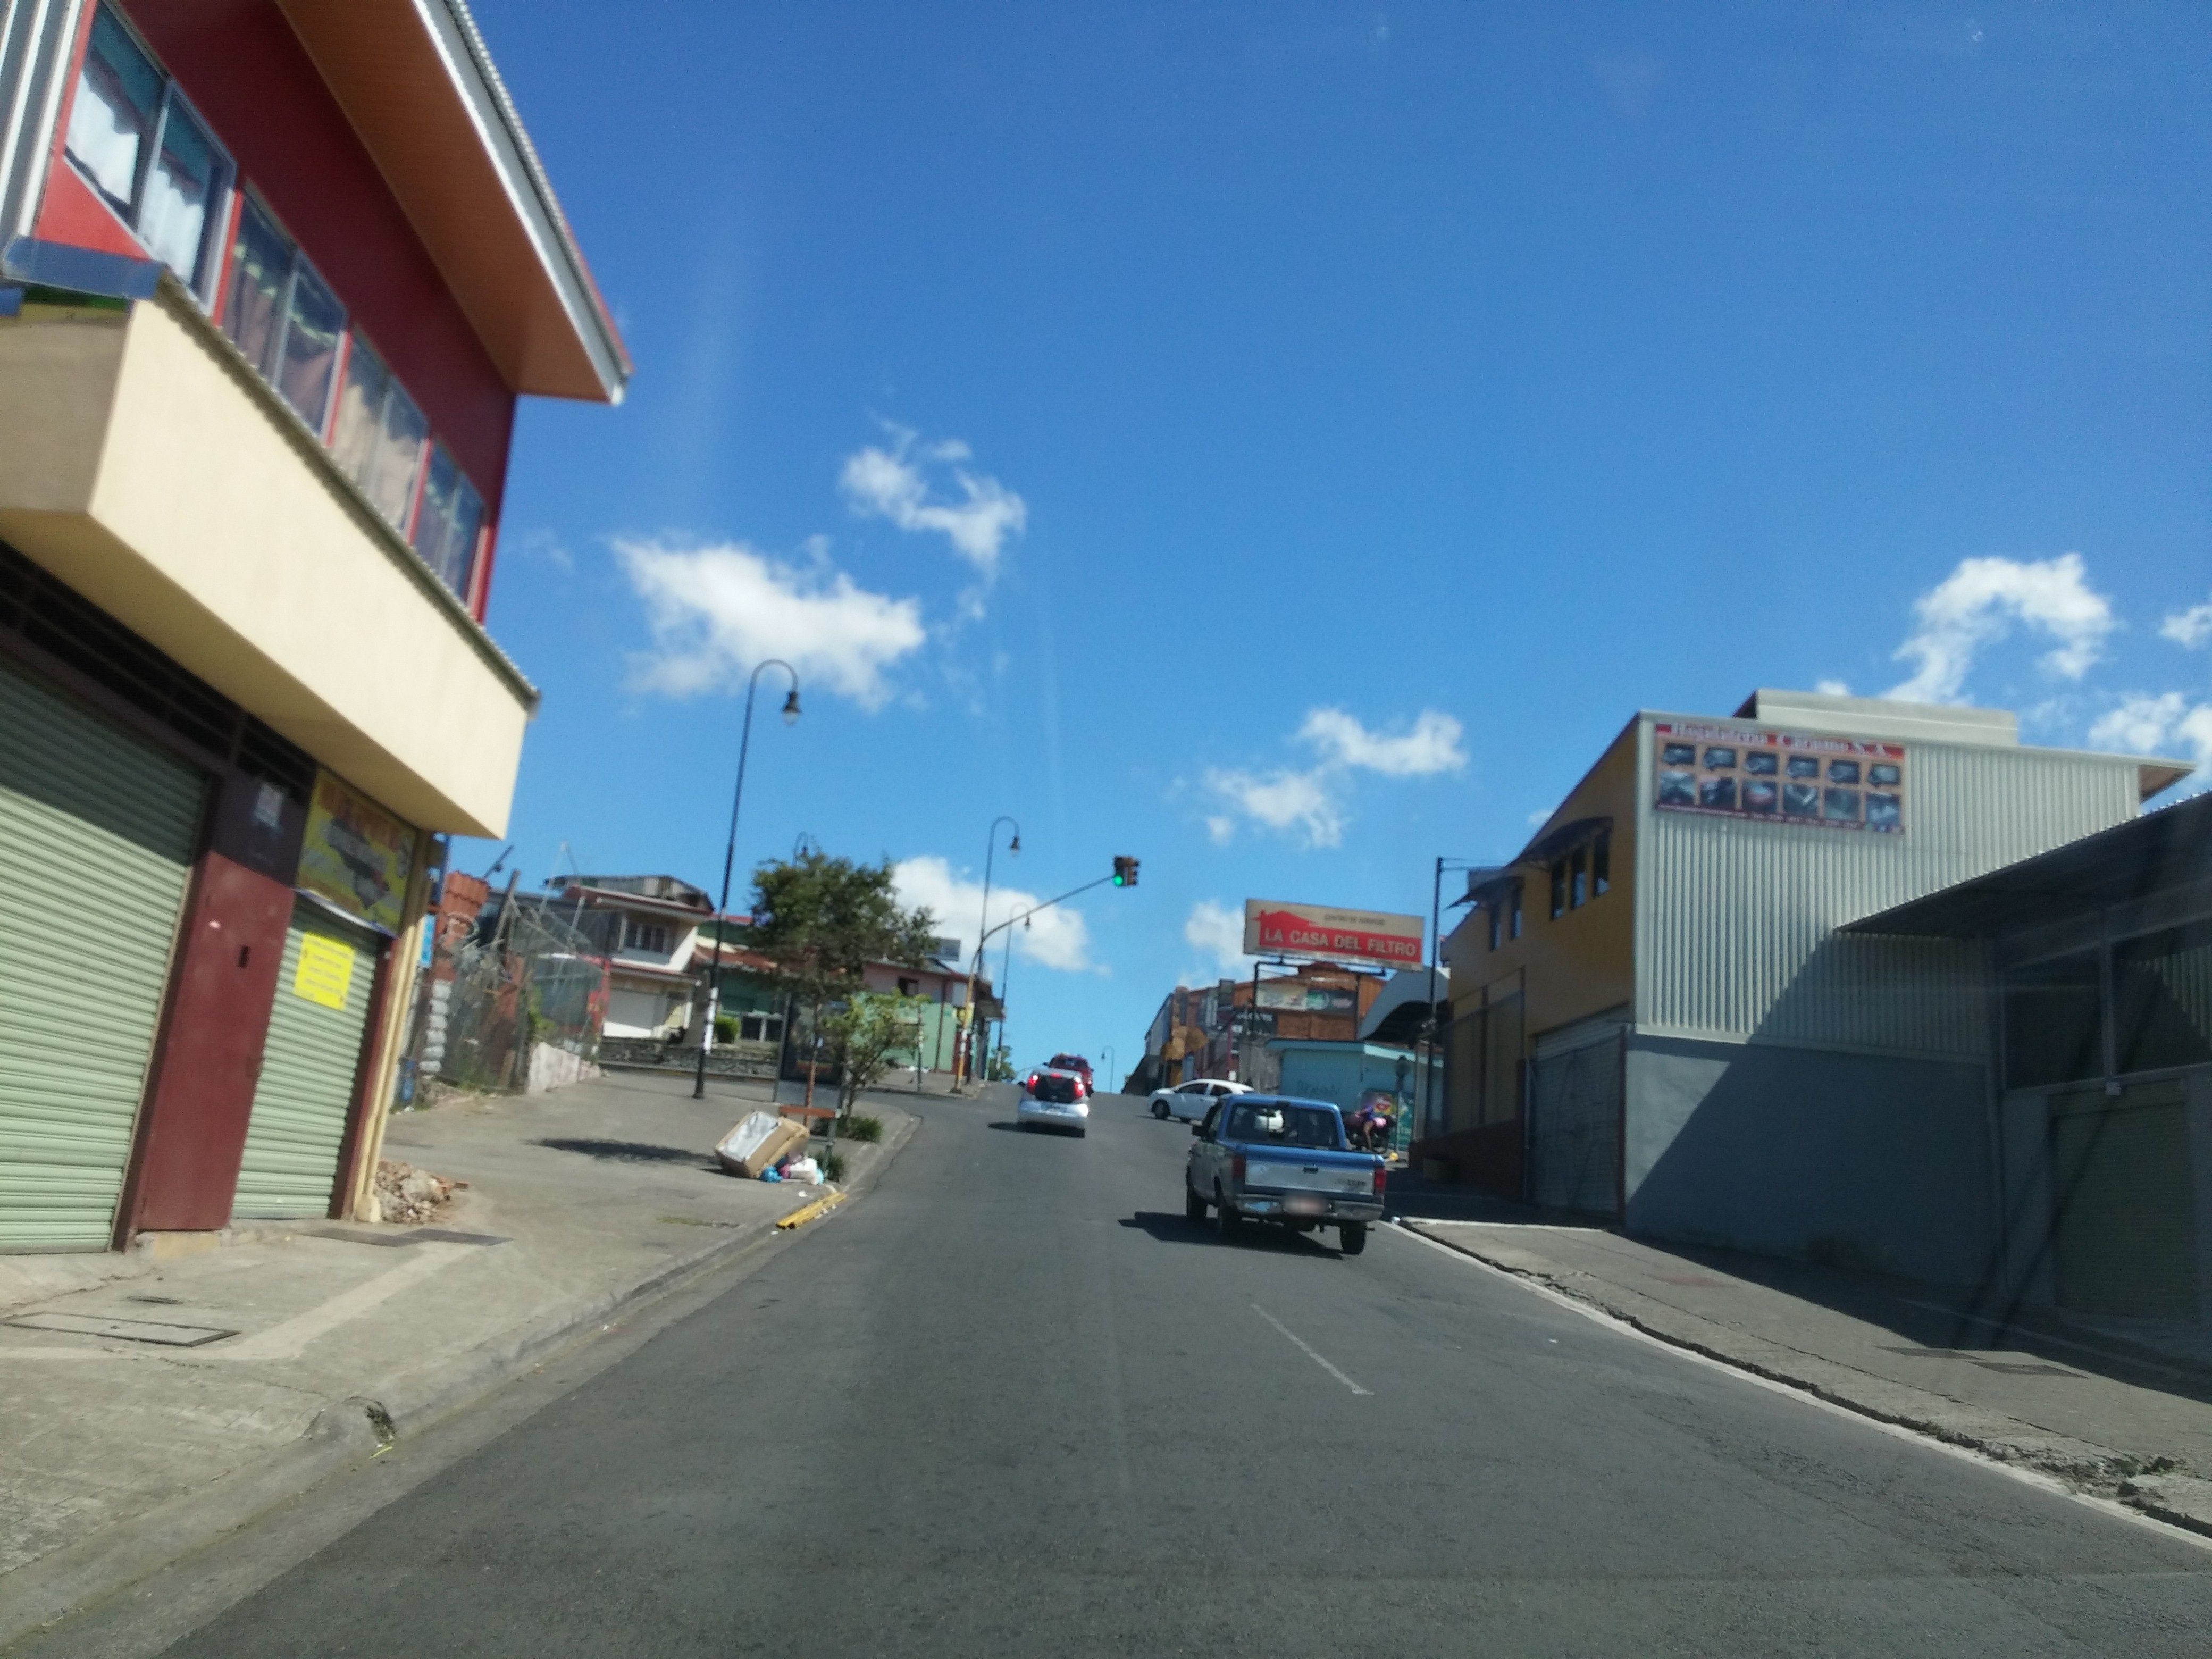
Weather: clear
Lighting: day
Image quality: good
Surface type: driving surface
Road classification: tertiary
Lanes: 2.0
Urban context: urban centre
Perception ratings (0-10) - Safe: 1.78, Lively: 3.38, Beautiful: 2.41, Boring: 1.88, Depressing: 8.02, Wealthy: 3.57